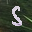
Label: 5